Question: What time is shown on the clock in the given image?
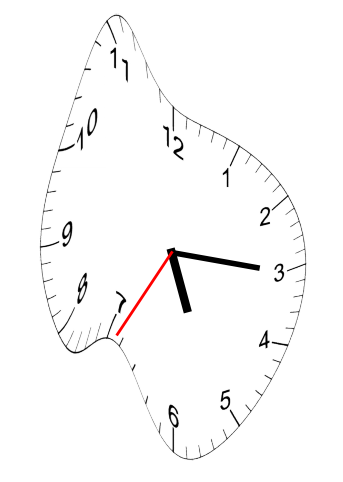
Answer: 05:15:35